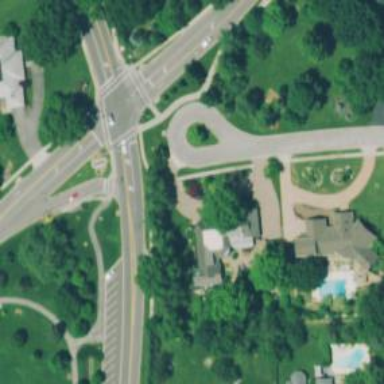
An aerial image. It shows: Turning loop on the road.